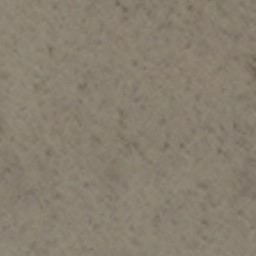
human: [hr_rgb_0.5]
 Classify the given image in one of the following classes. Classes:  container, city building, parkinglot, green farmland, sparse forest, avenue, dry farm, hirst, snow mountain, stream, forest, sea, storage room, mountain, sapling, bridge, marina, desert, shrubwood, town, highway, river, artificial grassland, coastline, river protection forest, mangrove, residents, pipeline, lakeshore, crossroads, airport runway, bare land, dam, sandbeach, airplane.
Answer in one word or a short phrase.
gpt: bare land